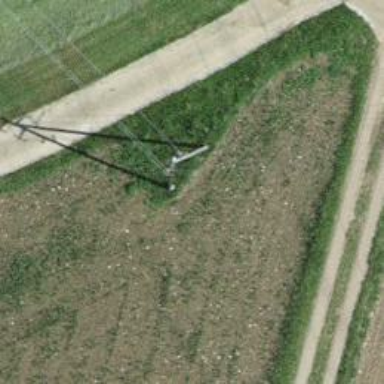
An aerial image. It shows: Minor power line.